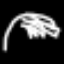
Label: palm tree